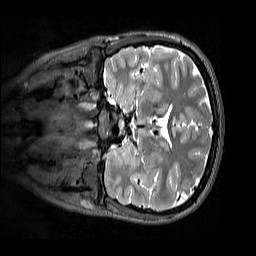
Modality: T2w
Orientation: coronal
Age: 12
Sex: female
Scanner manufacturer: siemens
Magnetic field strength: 3 T
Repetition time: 3.2 s
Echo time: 0.408 s